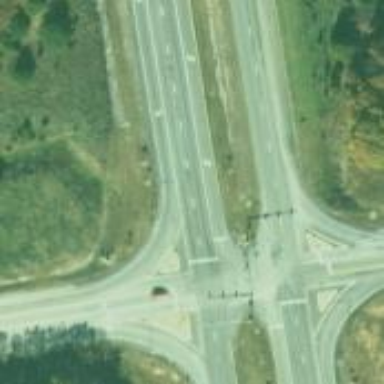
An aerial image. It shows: Motorway junction.